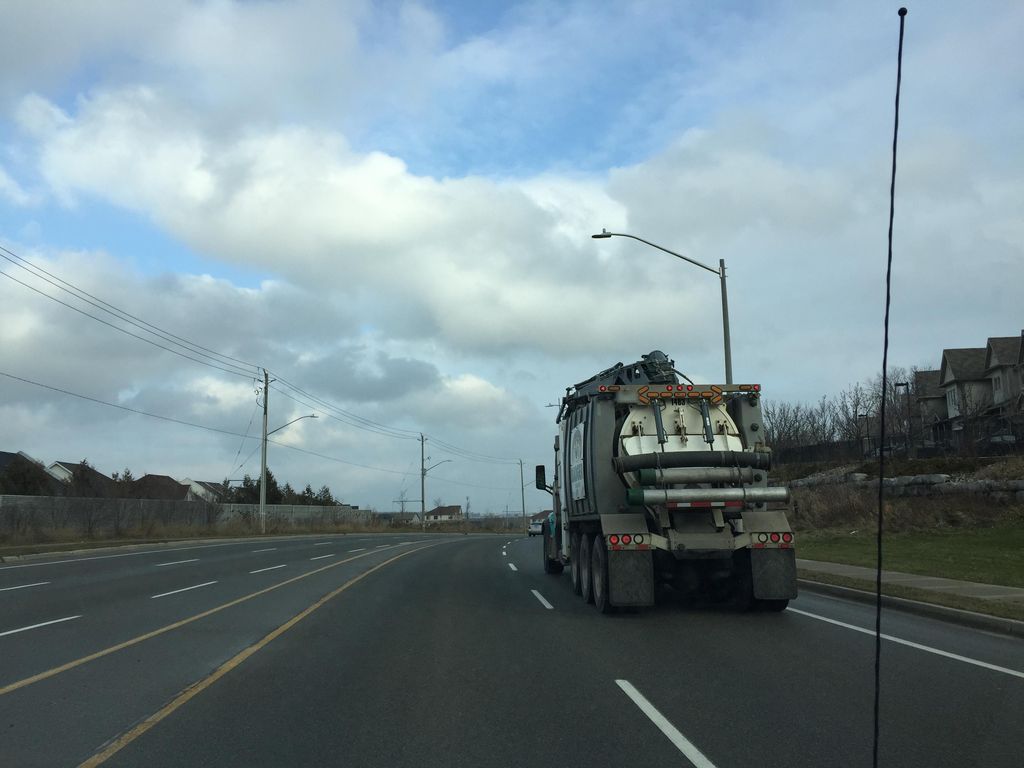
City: kitchener-waterloo